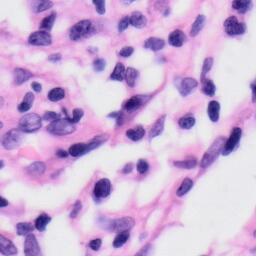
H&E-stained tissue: Skin